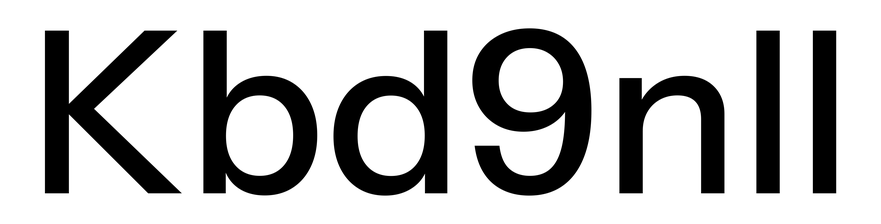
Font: InstrumentSans_Medium